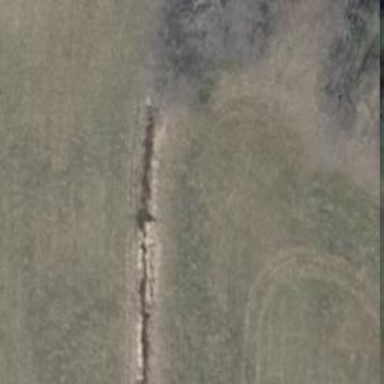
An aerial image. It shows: Grass track road with grade 5 tracktype.